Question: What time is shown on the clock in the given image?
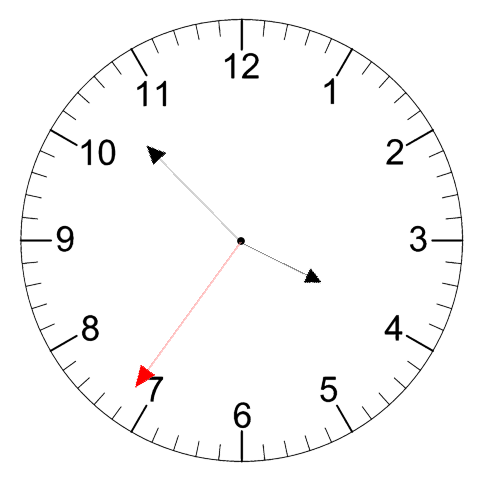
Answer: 03:52:36